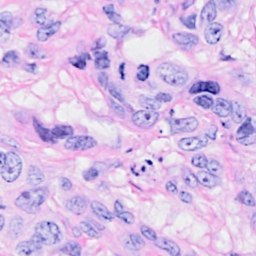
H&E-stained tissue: Breast